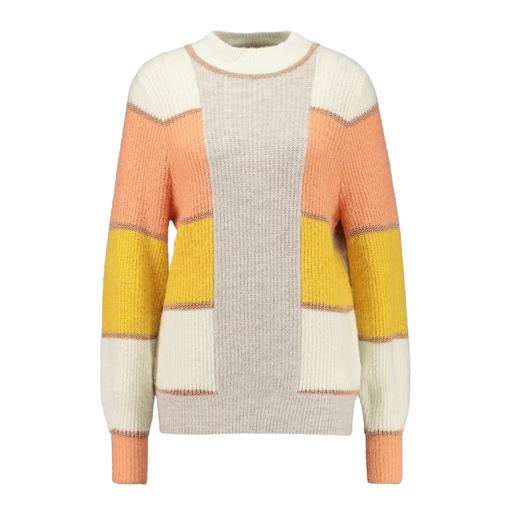
multicolor pullover, multicolor vero moda rust high neck blouse, multicolor chunky jumper, white background